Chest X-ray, PA view. Patient: 48 years old, sex F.
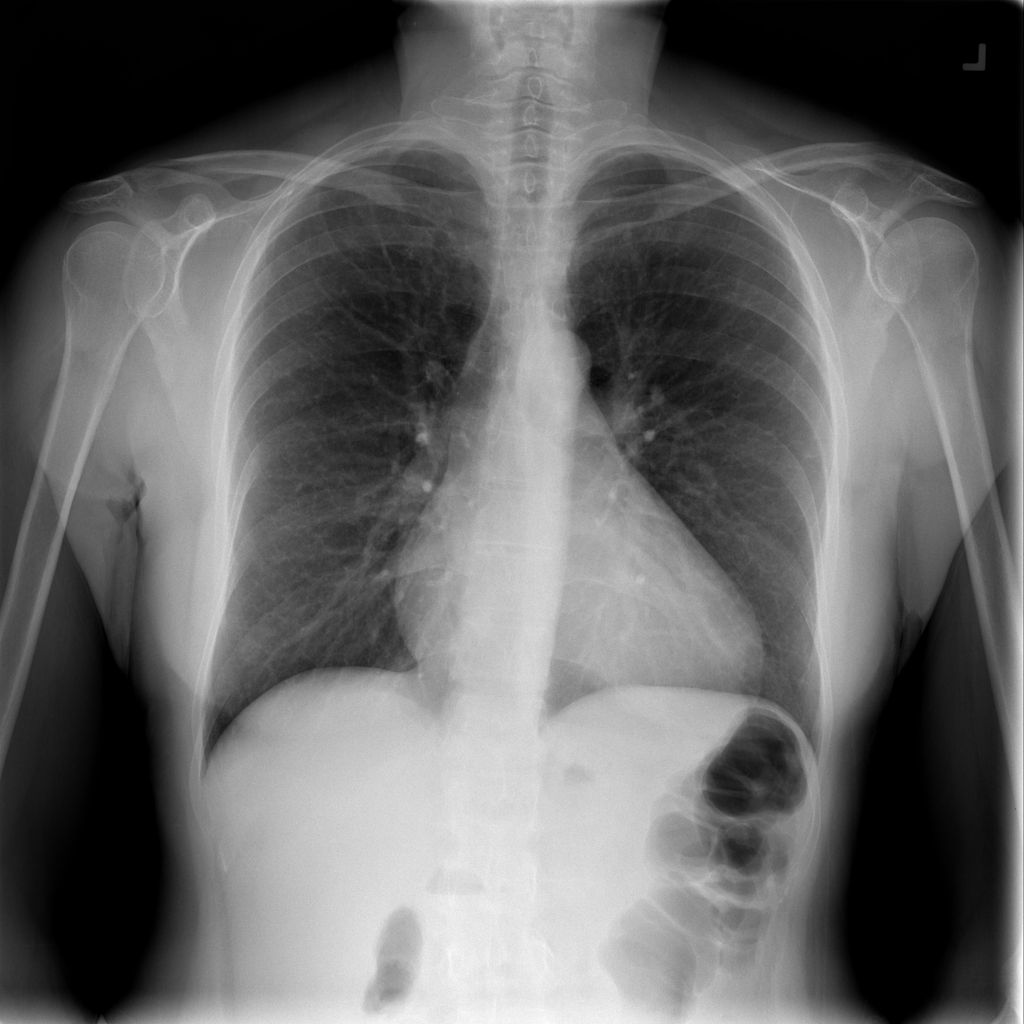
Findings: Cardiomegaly